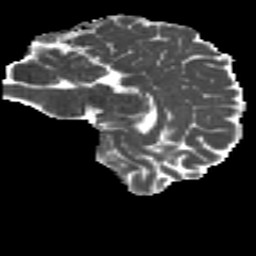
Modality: MD
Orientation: sagittal
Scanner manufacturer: siemens
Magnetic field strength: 3 T
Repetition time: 4.16 s
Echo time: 0.0806 s